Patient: sex F, age 71
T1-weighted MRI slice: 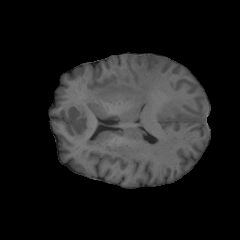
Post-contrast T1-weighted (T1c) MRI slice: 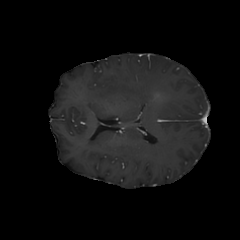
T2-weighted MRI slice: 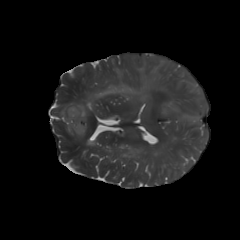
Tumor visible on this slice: yes
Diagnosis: Glioblastoma, IDH-wildtype
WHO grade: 4